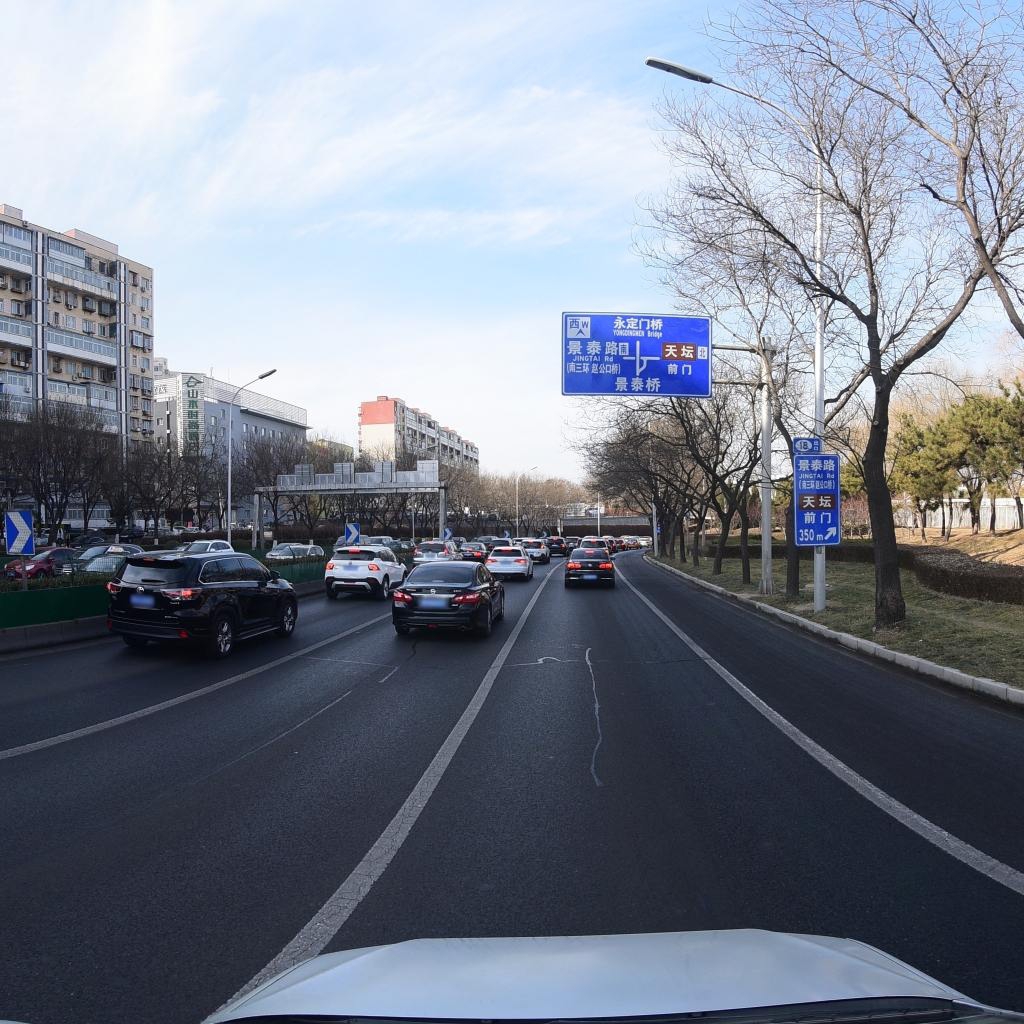
Region: Fengtai
Road damage annotations: longitudinal patch, longitudinal patch, transverse patch, transverse patch, longitudinal patch